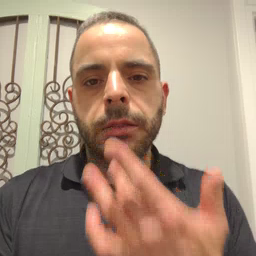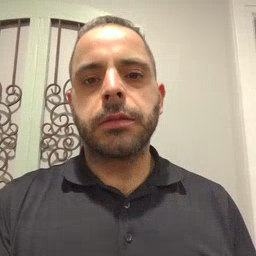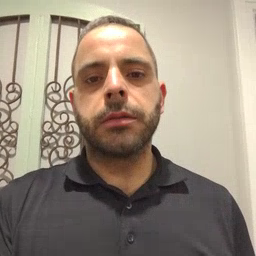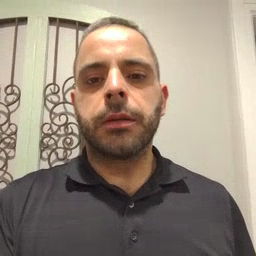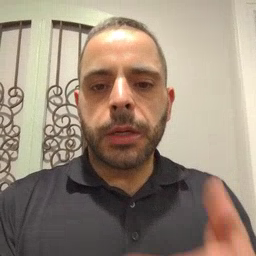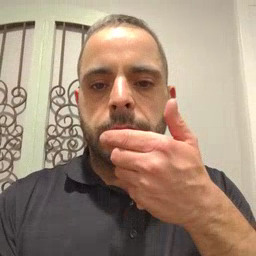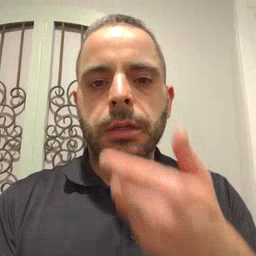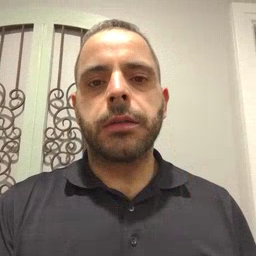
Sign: pizza